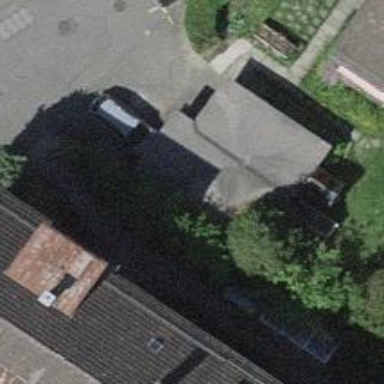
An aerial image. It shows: Group of garages.